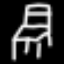
Label: chair